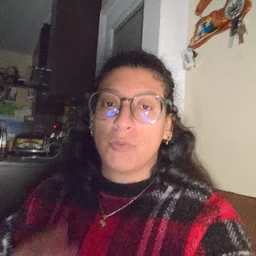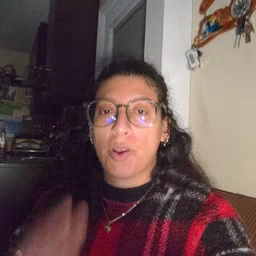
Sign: wet